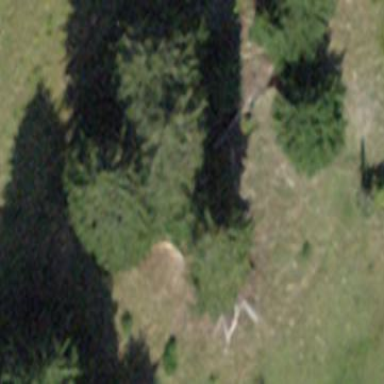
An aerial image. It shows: Forest area.